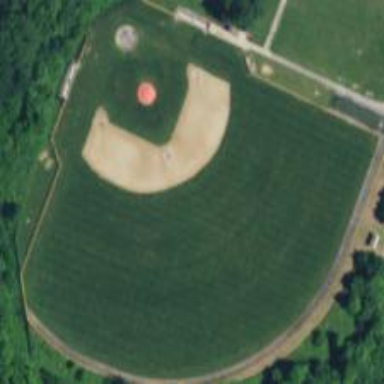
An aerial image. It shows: Baseball pitch for leisure and sports activities.